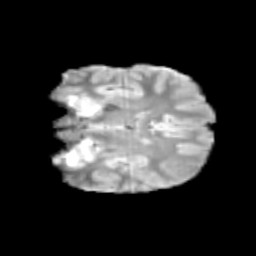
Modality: T2w
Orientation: coronal
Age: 12
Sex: male
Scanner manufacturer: siemens
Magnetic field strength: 3 T
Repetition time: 3.8 s
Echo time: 0.07 s